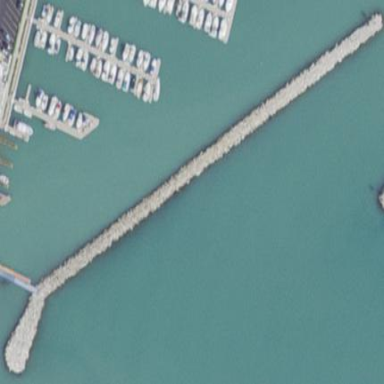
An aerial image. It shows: Breakwater structure.